Question:
1. User inputs two comma separated lists - list A and list B.
2. We take an element from the list A - and match it with the entire range.
3. Whichever cell from list B has the highest match, will be return against the values of User inputs two comma separated lists - list A and list B.
Can anyone try to solve this, I tried to use VLOOKUP with different set of functions but it didn't resolved this query.
Link to excel sheet: <URL>
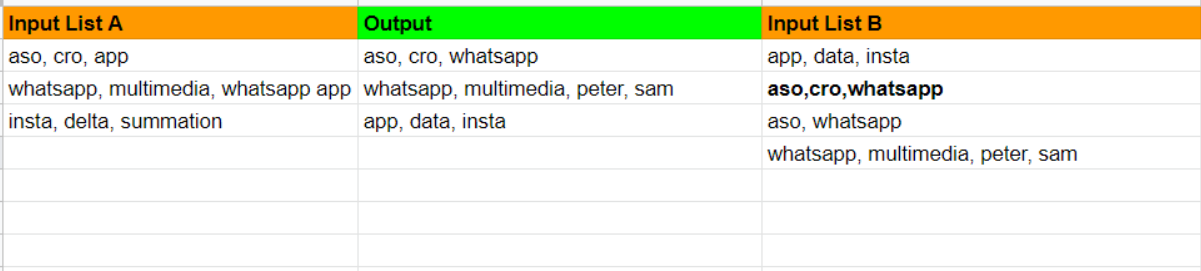
Answer: try:
'''
=INDEX(SORT({MMULT(REGEXMATCH(TRIM(SPLIT(D$3:D$6, ",")), SUBSTITUTE(B3, ", ", "|"))*1,
SEQUENCE(COLUMNS(SPLIT(D$3:D$6, ",")), 1, 1, 0)), D$3:D$6}, 1, 0), 1, 2)
'''
<URL>